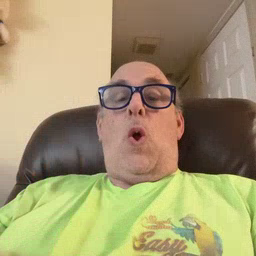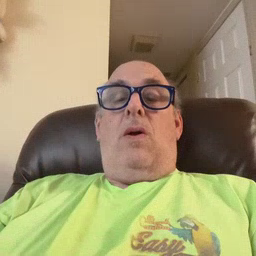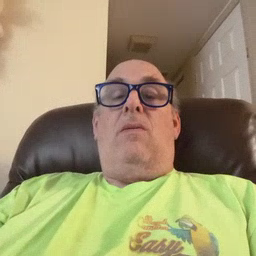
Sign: snow